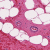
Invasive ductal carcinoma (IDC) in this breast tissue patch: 0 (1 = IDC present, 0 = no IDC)